Question: What do you need to sign in to?
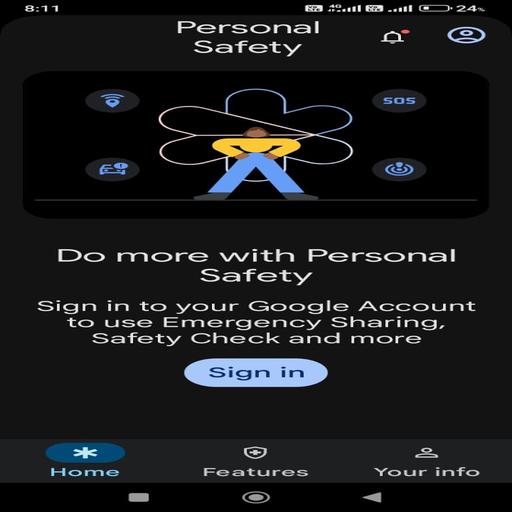
Answer: Google Account